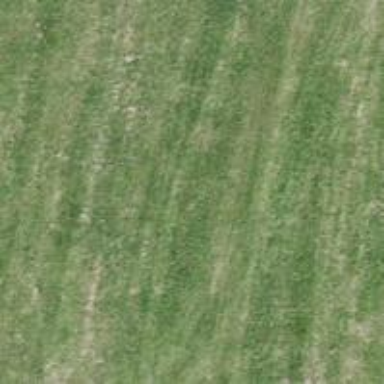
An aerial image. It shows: Grassy path.